Interaction volume radius: 5 \u00c5
Interaction volume height: 10 \u00c5
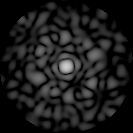
Disorder parameter: 0.8309